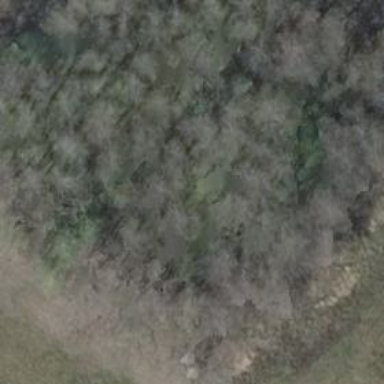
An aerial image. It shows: Forested area consisting of broadleaved deciduous woodland.